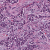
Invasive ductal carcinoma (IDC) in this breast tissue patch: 1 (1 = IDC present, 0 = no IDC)